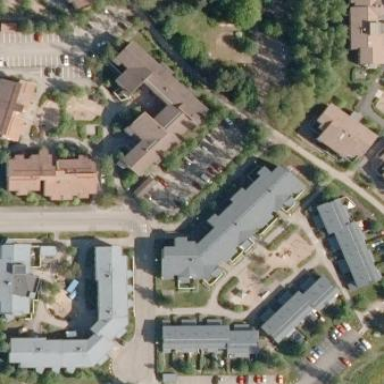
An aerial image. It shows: Skillion roof apartments building.